Question: I Have a Solution with 2 Proyects:
- -
the getClassesMethods have a reference to __mvc4 , so I want to get All the Classes and Methods from a namespace inside the __mvc4 Project so I have this code to Load and get all the Assemblies from the AppDomain
Here's is the breakpoint at the var asssemblies (contains the __mvc4 Assembly)

'''
namespace getClassesMethods
{
class Program
{
static void Main(string[] args)
{
var loadedAssemblies = AppDomain.CurrentDomain.GetAssemblies().ToList();
var loadedPaths = loadedAssemblies.Select(a => a.Location).ToArray();
var referencedPaths = System.IO.Directory.GetFiles(AppDomain.CurrentDomain.BaseDirectory, "*.dll");
var toLoad = referencedPaths.Where(r => !loadedPaths.Contains(r, StringComparer.InvariantCultureIgnoreCase)).ToList();
toLoad.ForEach(path => loadedAssemblies.Add(AppDomain.CurrentDomain.Load(AssemblyName.GetAssemblyName(path))));
var assemblies = AppDomain.CurrentDomain.GetAssemblies().ToList();
'''
But I don't know how to get all the Classes and Methods from the ___mvc4 Assembly in the var assemblies. Hope you can help me!
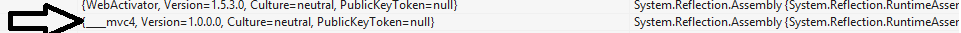
Answer: Just a sample
'''
foreach(var asm in loadedAssemblies)
{
var classes = asm.GetTypes(); // you can use GetTypes to get all classes in that assembly
foreach(var c in classes)
{
// you can get all methods which is defined in this class with GetMethods
var methods = c.GetMethods();
// or you can get all properties defined in this class
var props = c.GetProperties();
}
}
'''
For more information see <URL>